Question: Here is what I am aiming for:

I am unsure if I am doing this correctly. There are probably better,more efficient, and cleaner ways to do it, but I need to know how.
This layout was designed in xml and inflated via an inflater. The produced view was then placed into an AlertDialog. Thus, this is seen as an AlertDialog by the user.
My concern is with the tags section at the bottom. I want this to work like how Tumblr tags work. Type a string, hit the button, and a button with that tag name will show up in the blank section below it.
Now, if you click on those buttons (with their respective tag names), they will disappear from the frame.
I have several concerns.
1. I have trouble implementing listeners. If the AddTag button creates more buttons in the (currently invisible, but present) LinearLayout, then what about the created buttons? How do those buttons implement onClick listeners that will remove themselves from the LinearLayout if they were created in some inner method defined from the AddTag button's onClick method?
2. I am afraid about having to declare some of these views as FINAL in order to reference them in button methods and inner classes. I am now stuck because of this.
3. Do I have to define my own layout for the tag buttons? You see, a LinearLayout displays things one after the other, yes? I want to try to recreate how some social networking sites do it. Fill the layout with buttons from top to bottom, left to right. If there is no room left in the current row, go to the next one and add the tag button there. It's basically a dynamic LinearLayout that has autowrapping.
If there are any better ways of implementing this, please let me know a general step by step of what to do. I have not learned Fragments yet, but I think it may be VERY applicable here. Also, should I be creating a class that extends ViewGroup, inflating the XML there, and adding helper methods to handle things? I suppose from a DialogFragment I could then addView(the class I just created) and work from there?
Here is my current code by the way. I am stuck and stumped.
'''
/**
* Opens a view for the user to define their new action and add it to the
* dictionary.
*
* @param view
*/
public void defineNewAction(View view) {
final AlertDialog.Builder builder = new AlertDialog.Builder(this);
LayoutInflater inflater = this.getLayoutInflater();
View viewToSet = inflater.inflate(
R.layout.define_new_action_window_layout,
null);
final EditText newActionName = (EditText) viewToSet
.findViewById(R.id.set_action_name);
final RadioGroup priorityGroup = (RadioGroup) viewToSet
.findViewById(R.id.radiogroup_set_priority);
final EditText goalTimeHours = (EditText) viewToSet
.findViewById(R.id.set_goal_time_hours);
final EditText goalTimeMinutes = (EditText) viewToSet
.findViewById(R.id.set_goal_time_minutes);
final EditText addTagsInput = (EditText) viewToSet
.findViewById(R.id.add_tags_input);
Button addTagButton = (Button) viewToSet.findViewById(R.id.btn_add_tags);
final ArrayList<String> tags = new ArrayList<String>();
final LinearLayout currentTagsLayout = (LinearLayout) viewToSet
.findViewById(R.id.current_tags);
addTagButton.setOnClickListener(new View.OnClickListener() {
public void onClick(View v) {
String tag = addTagsInput.getText().toString();
tags.add(tag);
Button newTag = new Button(builder.getContext());
int tagId = tag.hashCode();
if (tagId < 0)
tagId *= -1;
newTag.setId(tagId);
newTag.setOnClickListener(new View.OnClickListener() {
public void onClick(View v) {
Button toRemove = (Button) currentTagsLayout.findViewById(tagId);
currentTagsLayout.removeView(toRemove);
}
});
currentTagsLayout.addView(newTag);
}
});
builder.setTitle("Define your action.");
builder.setView(viewToSet);
builder.setPositiveButton("OK", new DialogInterface.OnClickListener() {
public void onClick(DialogInterface arg0, int arg1) {
String name = newActionName.getText().toString();
int priority = priorityGroup.getCheckedRadioButtonId();
int goalHours = Integer
.parseInt(goalTimeHours.getText().toString());
int goalMinutes = Integer.parseInt(goalTimeMinutes.getText()
.toString());
}
});
builder.setNegativeButton("Cancel",
new DialogInterface.OnClickListener() {
public void onClick(DialogInterface arg0, int arg1) {
}
});
AlertDialog dialog = builder.create();
dialog.show();
}
'''
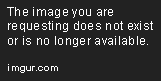
Answer: > I have trouble implementing listeners
There's no trouble. For the functionality you are trying to achieve, you can keep adding buttons and setting 'OnClickListeners' on them. You don't even need to give them an id, or track them in any way. The following code inside your 'OnClickListener' will do:
'''
newTag.setOnClickListener(new View.OnClickListener() {
@Override
public void onClick(View v) {
// Use the View given to you
currentTagsLayout.removeView(v);
}
});
'''
> I am afraid about having to declare some of these views as FINAL
This is how Java works. I haven't noticed any crippling effects of this. You can also declare your variables as global to not have to define them as final. But I don't see why declaring them as final is an issue. Could you provide an example where this is a problem?
> Do I have to define my own layout for the tag buttons?
This is something you will have to deal with yourself. It's a design decision. If you need auto-wrapping support, you can look at 'Android Flow Layout': <URL>. It's an extended LinearLayout that supports auto-wrap of its contents.
> I have not learned Fragments yet, but I think it may be VERY
applicable here
I don't see why they would be.
Note/Aside: Some kind of a check here would be better:
'''
String tag = "";
if (!addTagsInput.getText().toString().equals("")) {
tag = addTagsInput.getText().toString();
} else {
// handle empty string
}
'''